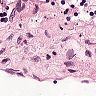
Metastatic tissue present: no